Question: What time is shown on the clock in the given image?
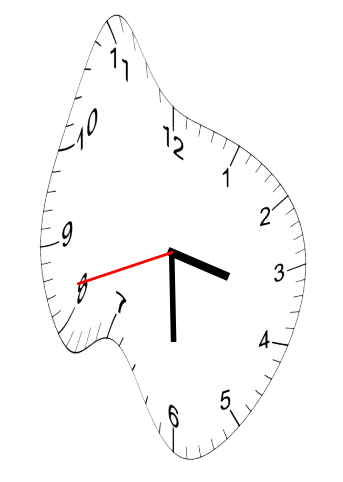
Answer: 03:29:42